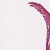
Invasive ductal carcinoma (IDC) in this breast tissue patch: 0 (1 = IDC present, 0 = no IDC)